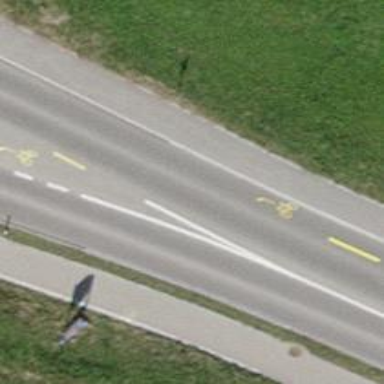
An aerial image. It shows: Primary highway with asphalt surface and separate sidewalk.